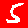
Digit: 5